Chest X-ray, PA view. Patient: 28 years old, sex F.
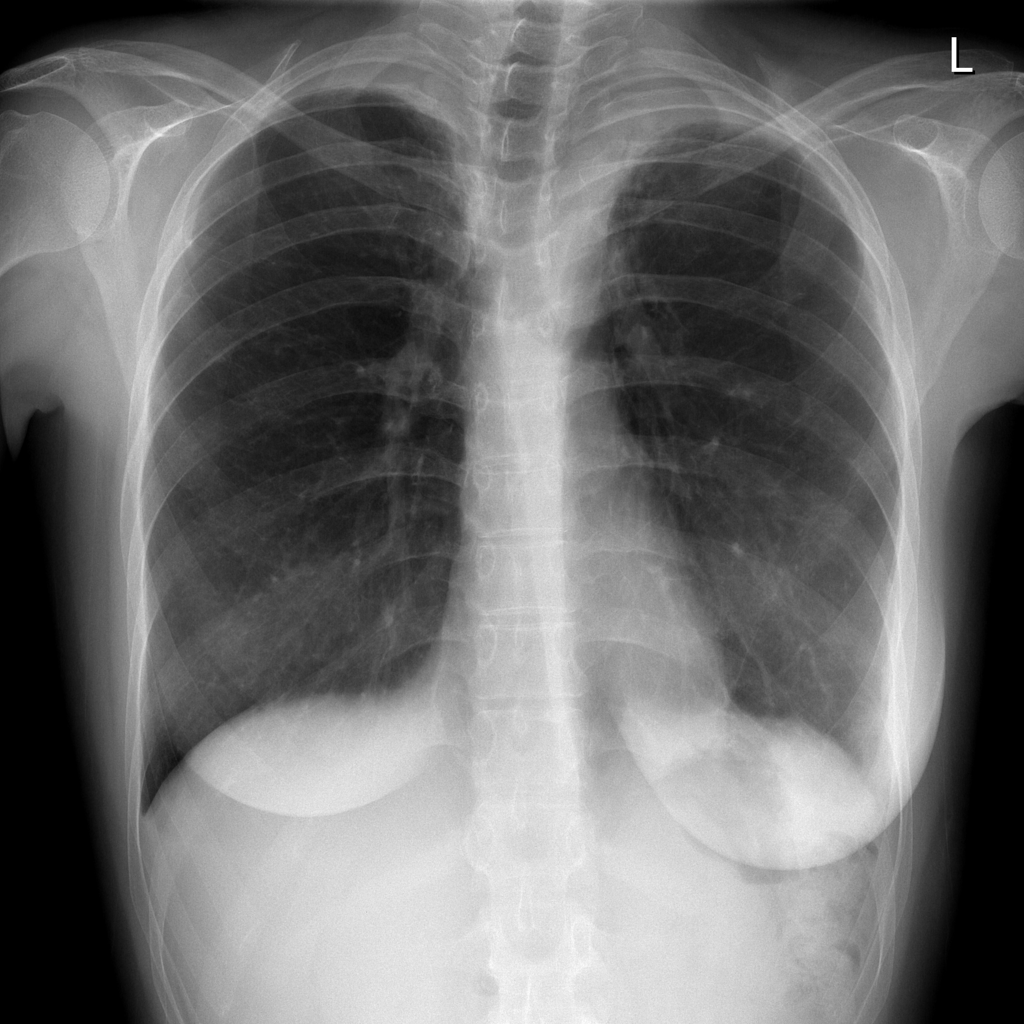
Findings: Atelectasis, Pleural_Thickening